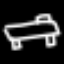
Label: bed